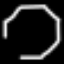
Label: octagon